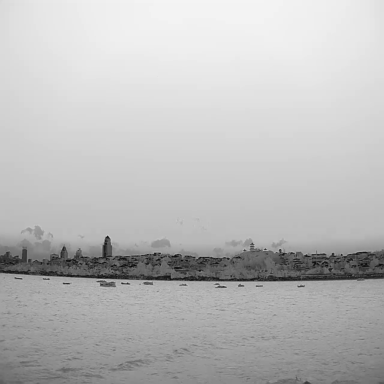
There are ten bulk_carriers in the infrared image.